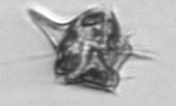
Label: Amylax